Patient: sex F, age 56
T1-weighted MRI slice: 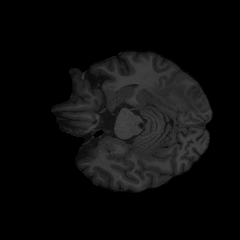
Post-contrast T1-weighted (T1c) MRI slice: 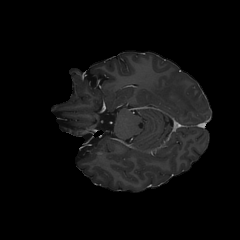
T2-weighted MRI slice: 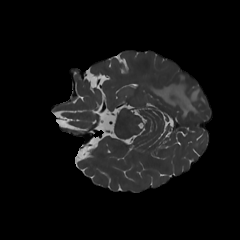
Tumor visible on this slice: yes
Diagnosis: Glioblastoma, IDH-wildtype
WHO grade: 4